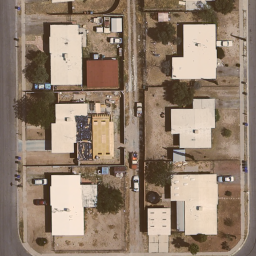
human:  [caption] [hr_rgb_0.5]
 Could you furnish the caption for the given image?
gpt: It is a medium residential area .

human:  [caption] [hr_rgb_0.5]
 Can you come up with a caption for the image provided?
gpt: Some houses arranged neatly in the medium residential area .

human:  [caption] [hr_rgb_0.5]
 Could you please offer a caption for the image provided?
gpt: A medium residential area with a narrow road goes through this area .

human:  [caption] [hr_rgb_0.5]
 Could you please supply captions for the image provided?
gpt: A medium residential area with houses and trees .

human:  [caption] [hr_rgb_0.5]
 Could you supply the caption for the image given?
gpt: This is a medium residential area with a narrow road goes through this area .